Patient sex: M
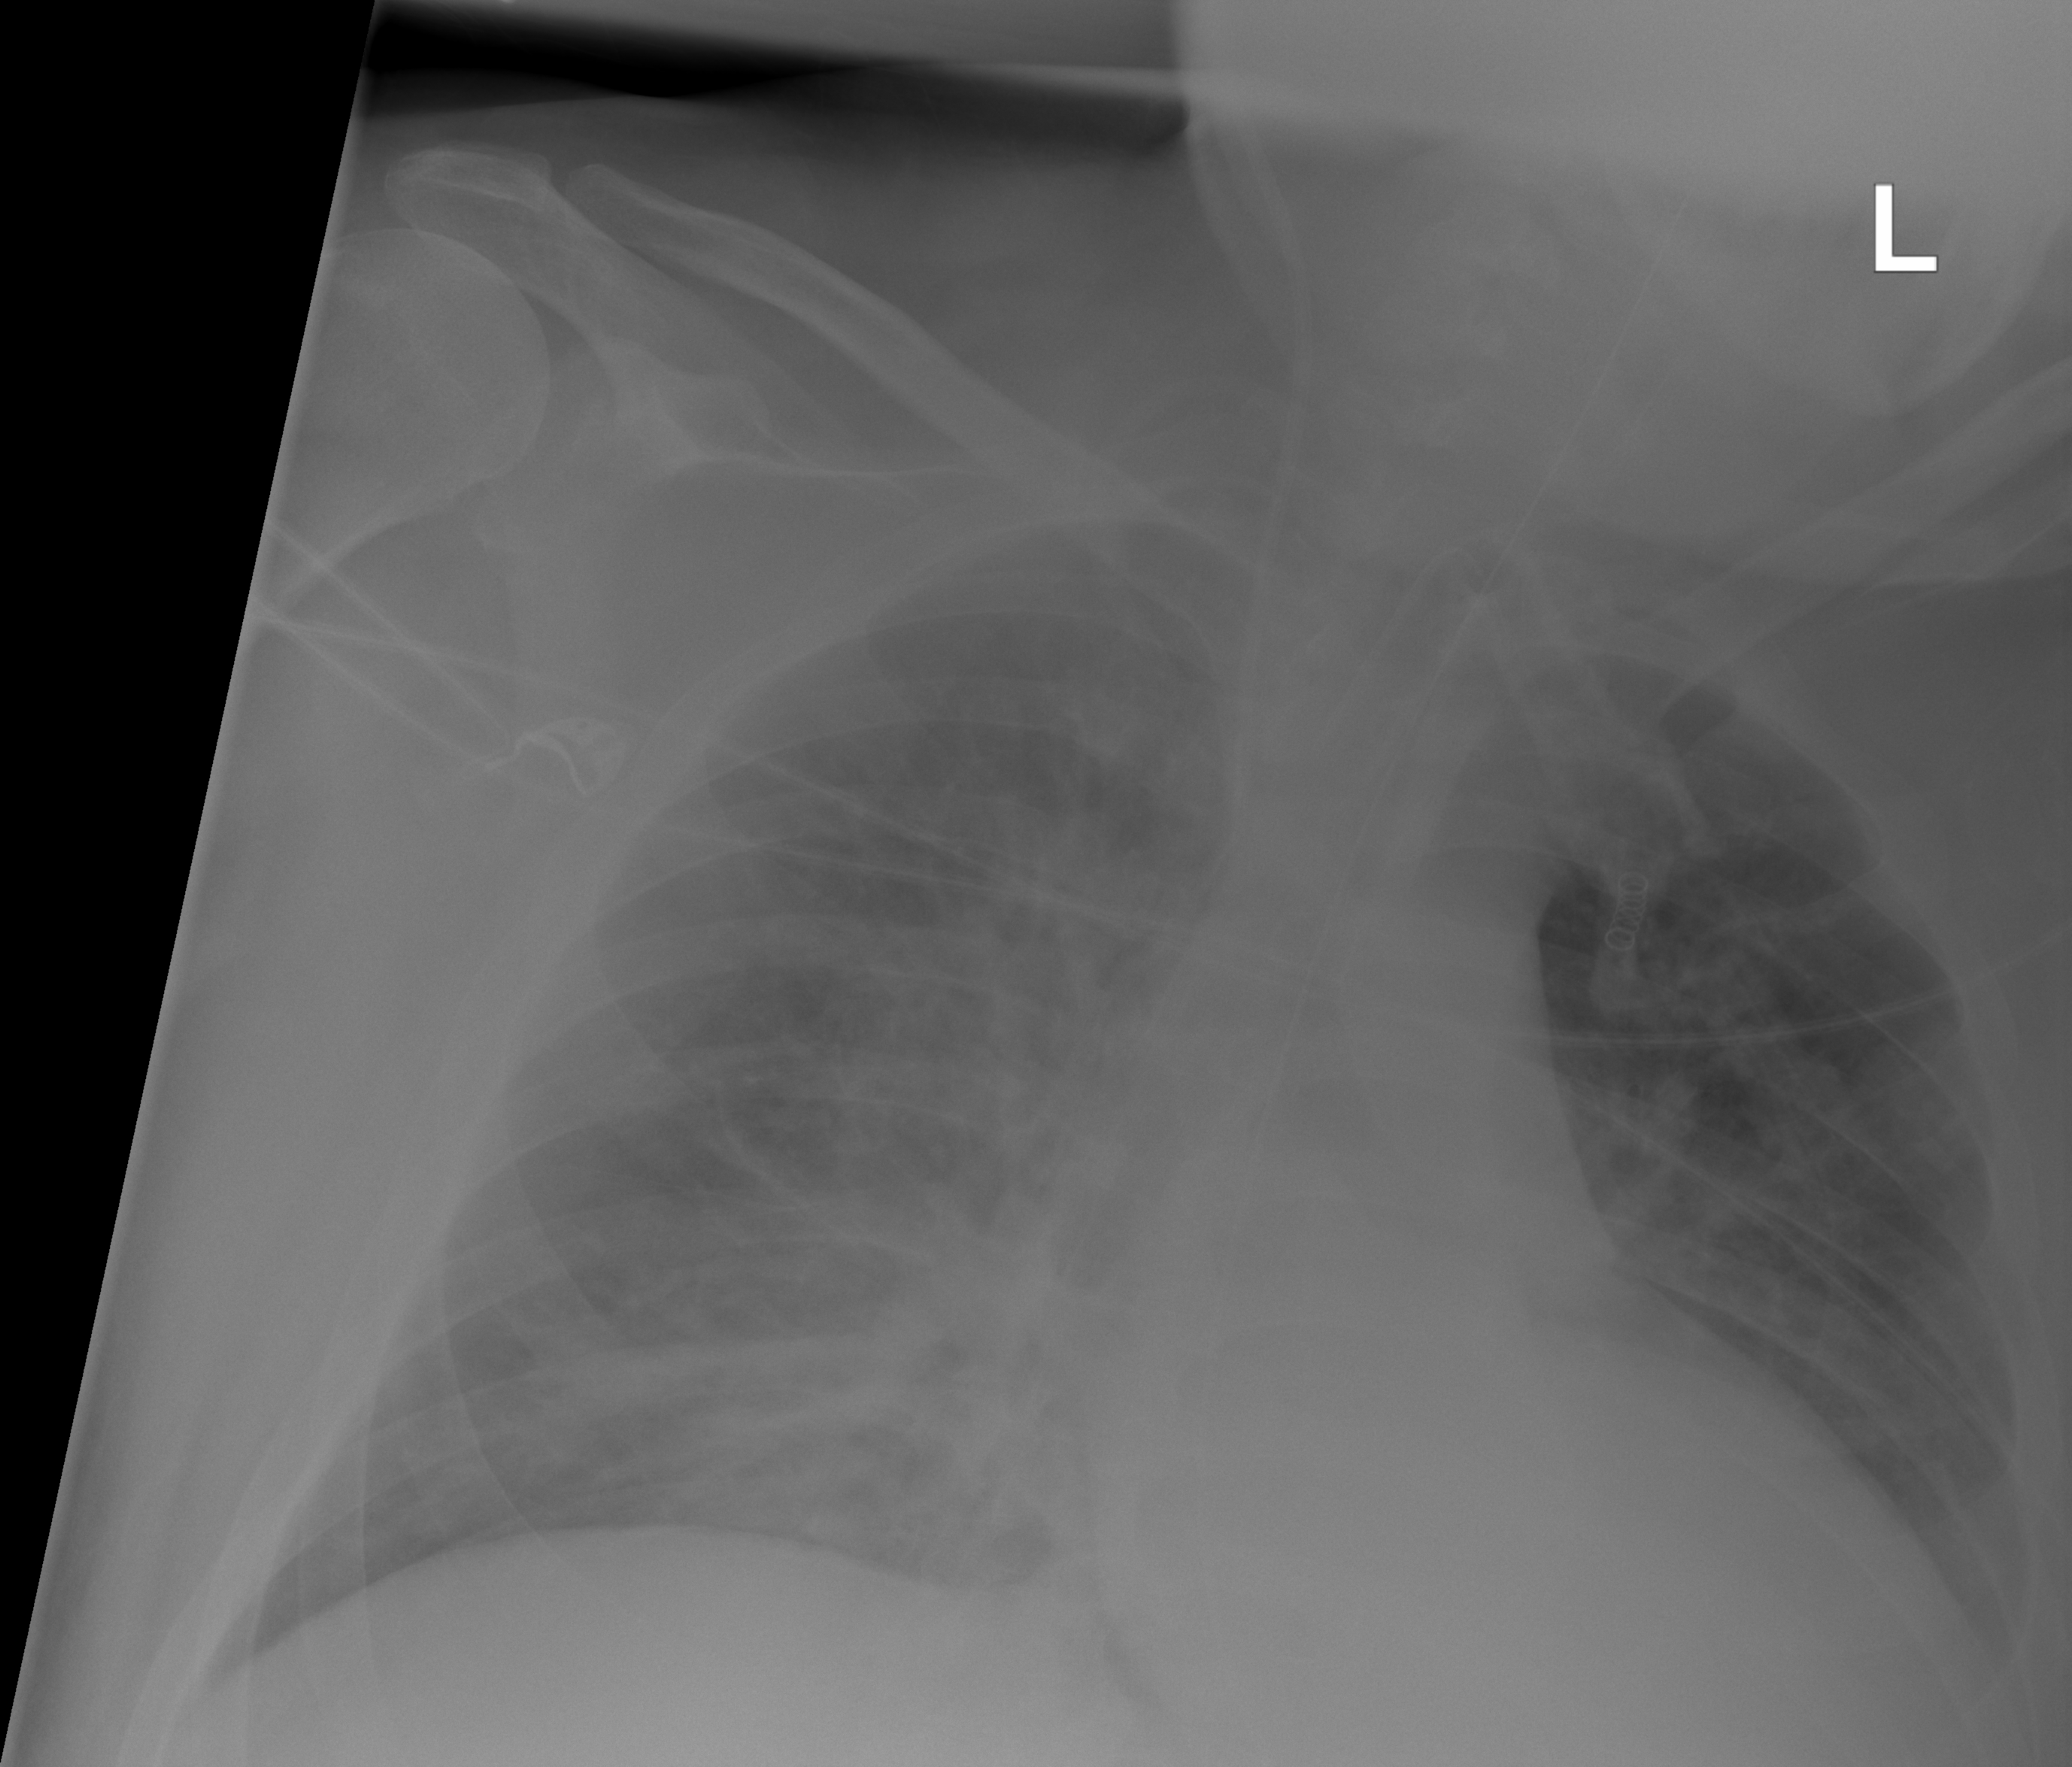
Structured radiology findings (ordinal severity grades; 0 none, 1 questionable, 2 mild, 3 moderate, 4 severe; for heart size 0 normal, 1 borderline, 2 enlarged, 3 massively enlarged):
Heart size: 0
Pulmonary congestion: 2
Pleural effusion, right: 0
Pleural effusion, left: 2
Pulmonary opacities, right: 3
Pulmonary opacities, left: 2
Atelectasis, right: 2
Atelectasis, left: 2